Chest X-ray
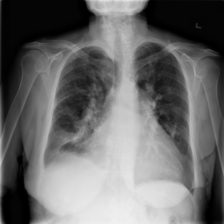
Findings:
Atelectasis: negative
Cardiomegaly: positive
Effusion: negative
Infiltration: negative
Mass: negative
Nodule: negative
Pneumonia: negative
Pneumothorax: negative
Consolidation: negative
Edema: negative
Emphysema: negative
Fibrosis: negative
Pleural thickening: negative
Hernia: negative